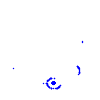
Particle: kaon